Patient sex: F
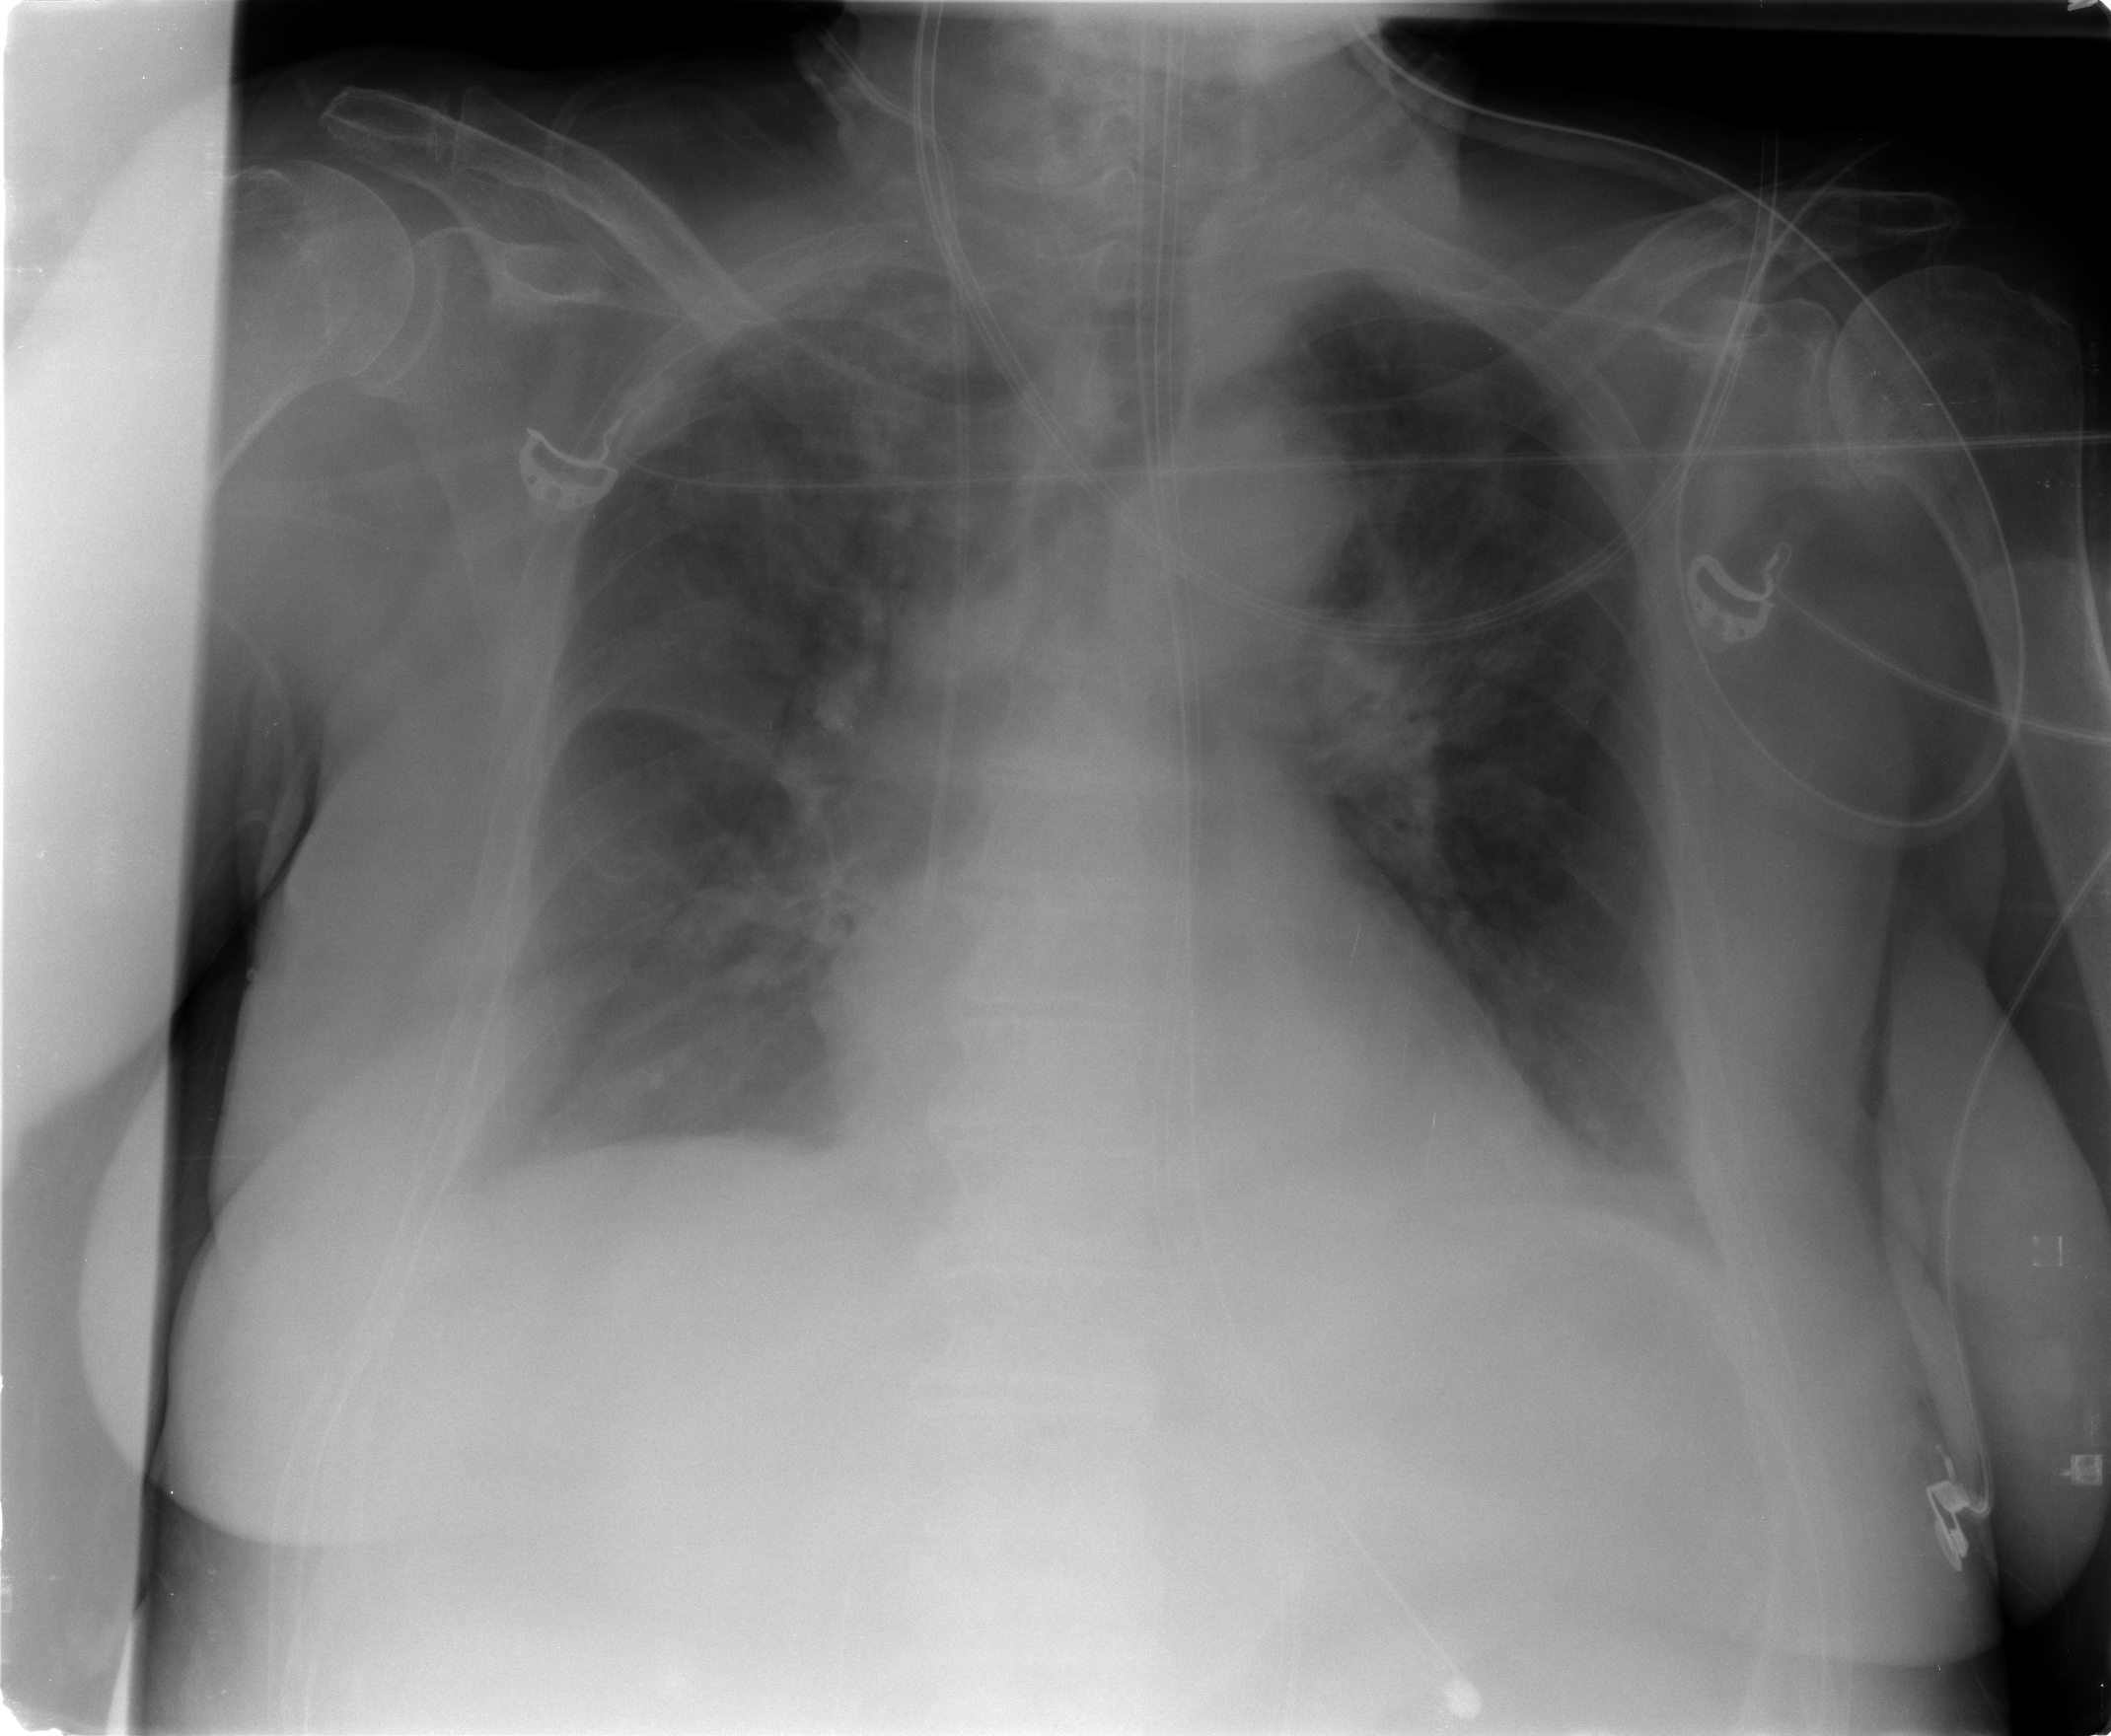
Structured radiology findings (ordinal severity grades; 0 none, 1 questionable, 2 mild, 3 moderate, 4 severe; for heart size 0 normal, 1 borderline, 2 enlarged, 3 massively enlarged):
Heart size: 1
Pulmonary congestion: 2
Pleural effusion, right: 1
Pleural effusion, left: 1
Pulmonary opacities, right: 2
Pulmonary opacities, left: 2
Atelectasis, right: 2
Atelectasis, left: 2